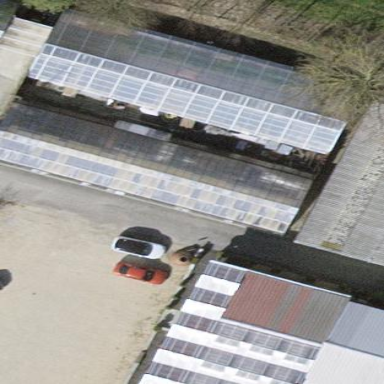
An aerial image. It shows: Greenhouse.